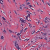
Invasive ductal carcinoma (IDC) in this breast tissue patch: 1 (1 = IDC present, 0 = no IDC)